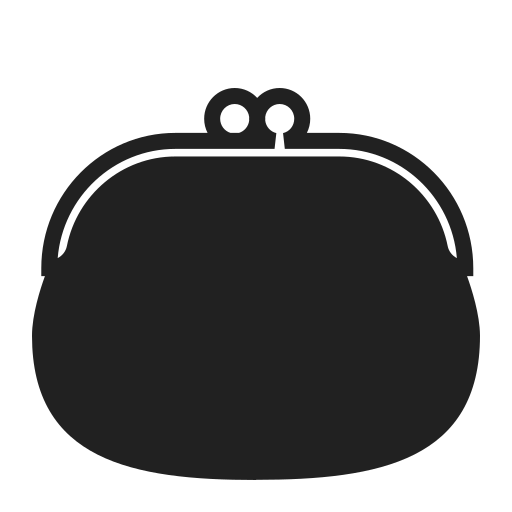
purse high contrast